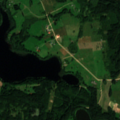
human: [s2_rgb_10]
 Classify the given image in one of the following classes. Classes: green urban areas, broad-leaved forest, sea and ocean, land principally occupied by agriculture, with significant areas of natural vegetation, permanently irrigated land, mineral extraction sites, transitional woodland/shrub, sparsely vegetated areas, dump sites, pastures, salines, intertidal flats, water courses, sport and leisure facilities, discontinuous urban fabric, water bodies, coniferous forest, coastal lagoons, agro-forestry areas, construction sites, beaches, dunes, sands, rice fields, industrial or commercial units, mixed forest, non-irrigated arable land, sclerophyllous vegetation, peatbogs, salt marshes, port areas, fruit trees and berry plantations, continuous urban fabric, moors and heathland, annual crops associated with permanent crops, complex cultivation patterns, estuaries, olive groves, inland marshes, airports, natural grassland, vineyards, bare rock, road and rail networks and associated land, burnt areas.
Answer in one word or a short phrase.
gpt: land principally occupied by agriculture, with significant areas of natural vegetation, broad-leaved forest, mixed forest, water bodies